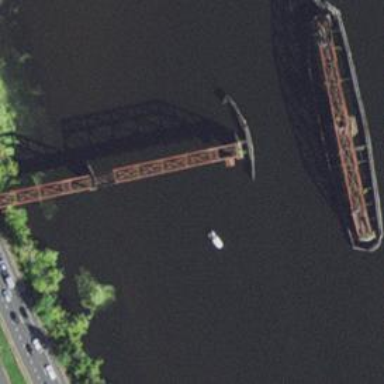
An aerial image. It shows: Swing bridge over railway line.